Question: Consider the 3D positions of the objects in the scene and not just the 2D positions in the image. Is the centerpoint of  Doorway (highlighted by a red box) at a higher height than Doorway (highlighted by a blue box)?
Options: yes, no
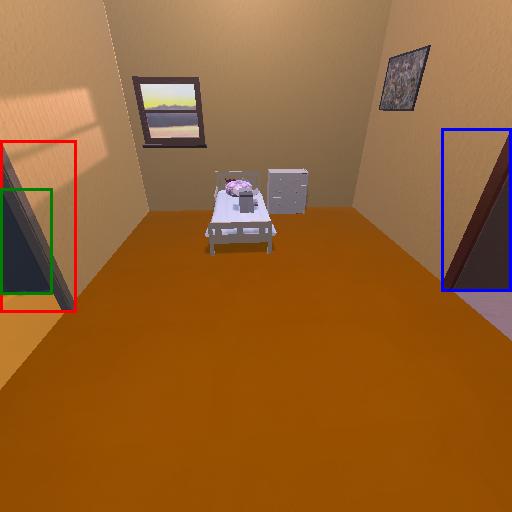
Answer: yes